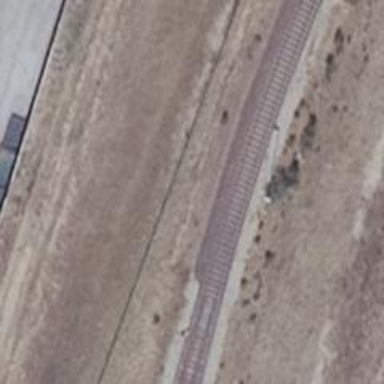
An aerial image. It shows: Railway switch.